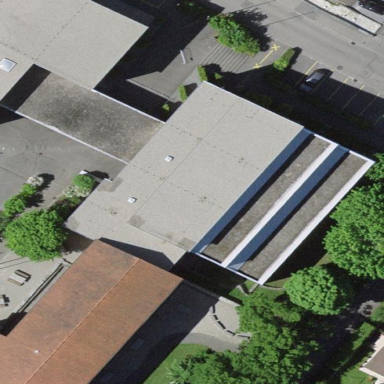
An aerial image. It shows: School building.